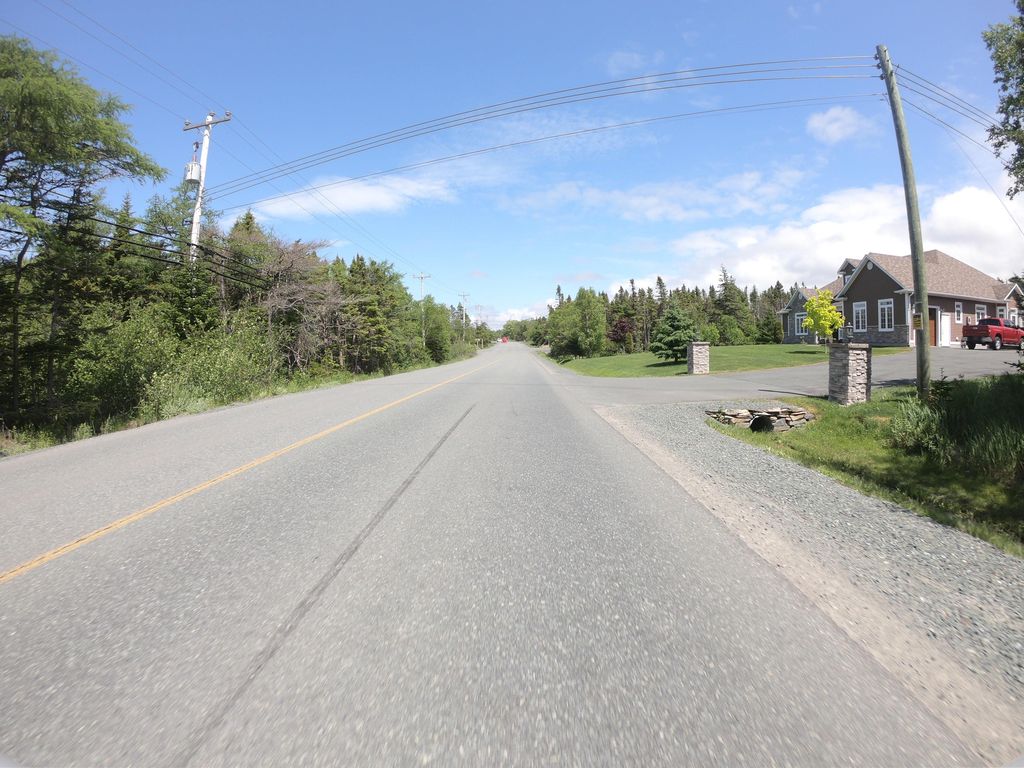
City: st_johns